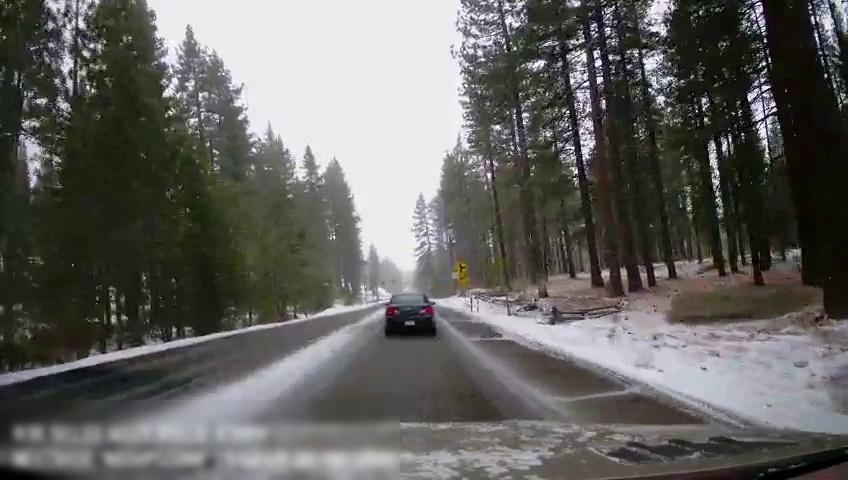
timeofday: Day
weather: Snowy
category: Drivable Space
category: Vehicles | Car
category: Lanes | Current Lane
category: Traffic | Signs